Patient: sex F, age 38
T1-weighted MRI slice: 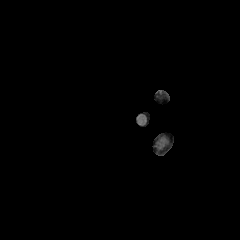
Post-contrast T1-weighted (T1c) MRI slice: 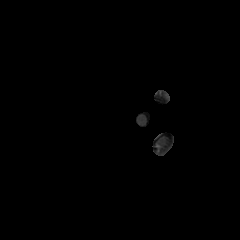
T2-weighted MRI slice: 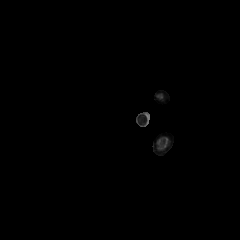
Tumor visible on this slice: no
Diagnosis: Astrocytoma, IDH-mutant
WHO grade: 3